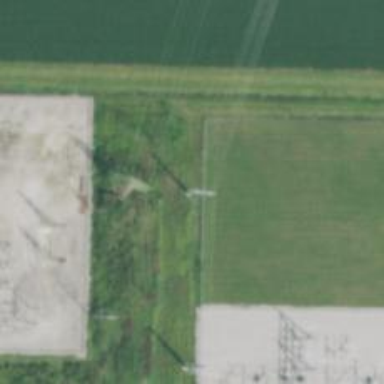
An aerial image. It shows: Power tower.